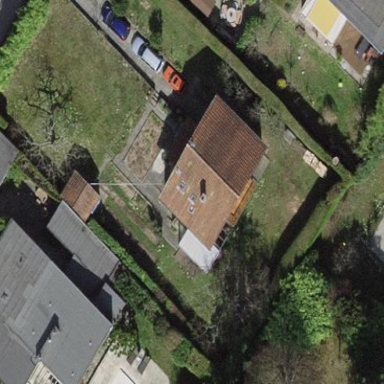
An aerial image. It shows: Garden surrounded by fence.